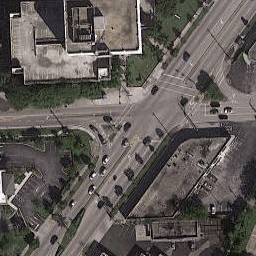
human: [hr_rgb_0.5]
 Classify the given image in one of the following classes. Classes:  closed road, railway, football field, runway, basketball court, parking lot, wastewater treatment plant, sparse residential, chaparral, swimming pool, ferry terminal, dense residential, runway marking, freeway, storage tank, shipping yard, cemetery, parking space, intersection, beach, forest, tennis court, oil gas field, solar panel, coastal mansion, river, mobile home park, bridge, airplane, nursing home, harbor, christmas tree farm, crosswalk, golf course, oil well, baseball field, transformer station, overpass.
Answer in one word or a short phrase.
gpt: intersection